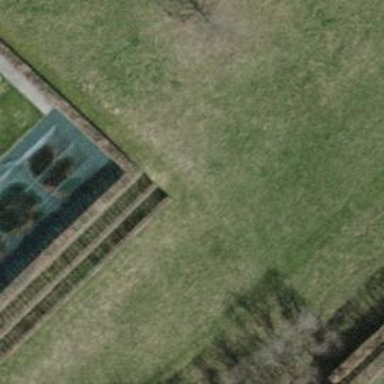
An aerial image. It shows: Hedge barrier.